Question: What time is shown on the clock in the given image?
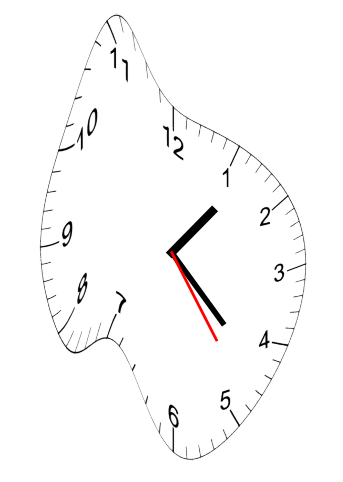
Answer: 01:22:24